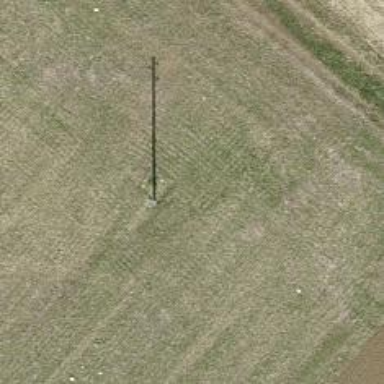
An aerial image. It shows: Minor power line with 3 cables.